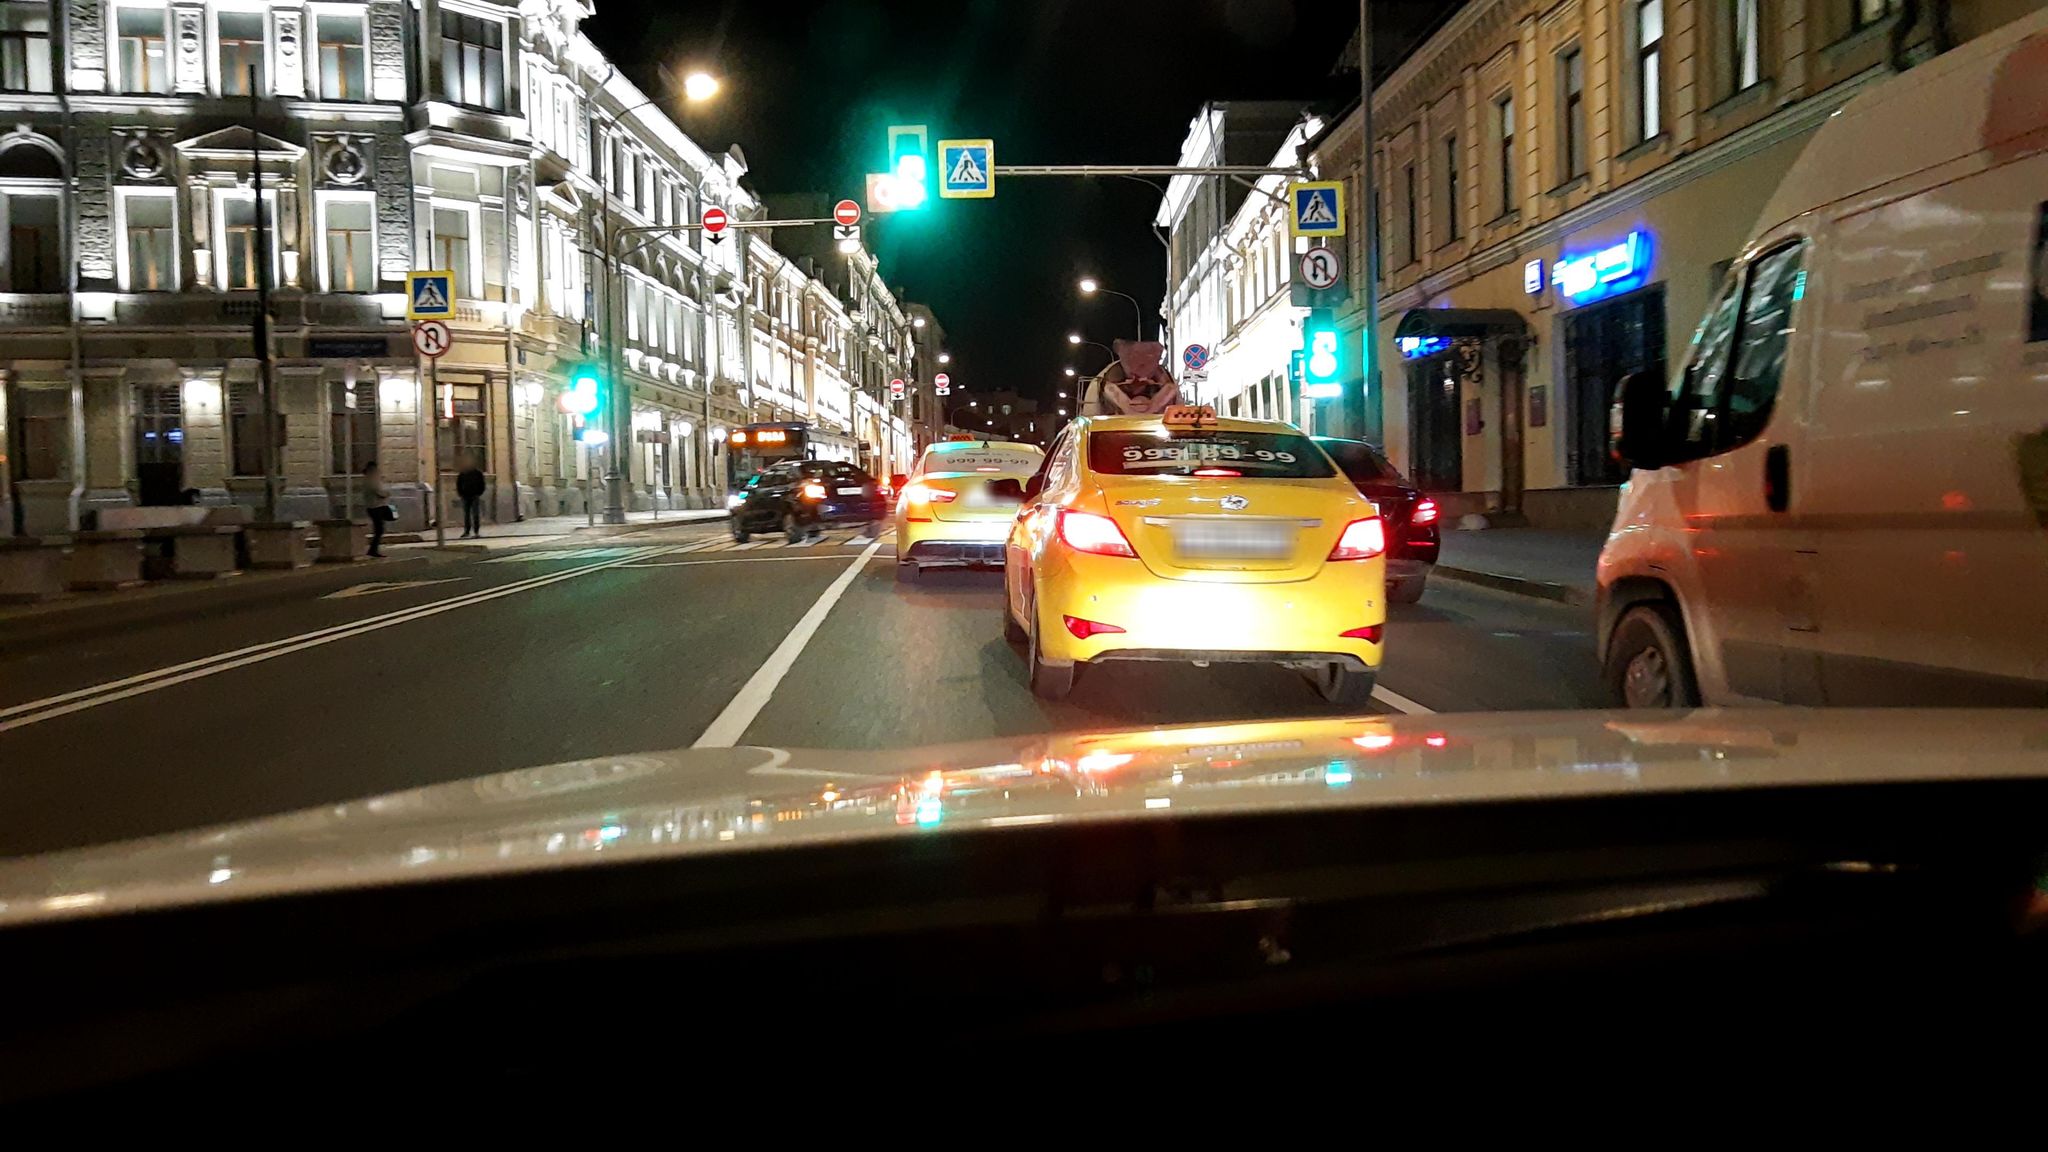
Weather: clear
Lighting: night
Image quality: slightly poor
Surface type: driving surface
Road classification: secondary
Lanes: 4
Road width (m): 2.5
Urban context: urban centre
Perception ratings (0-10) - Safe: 5.28, Lively: 9.64, Beautiful: 7.02, Boring: 0.43, Depressing: 3.35, Wealthy: 4.16